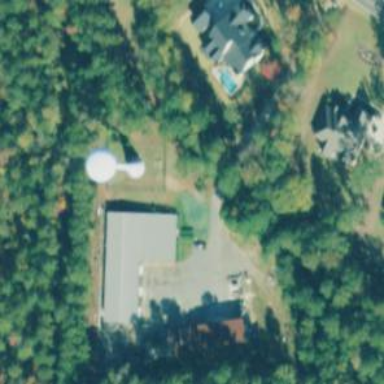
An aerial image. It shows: Water tower that is man-made.